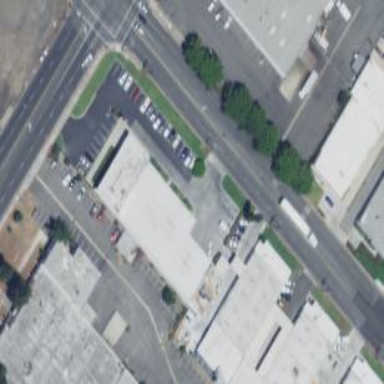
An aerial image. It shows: Warehouse.